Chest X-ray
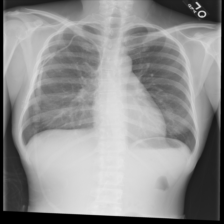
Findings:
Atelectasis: negative
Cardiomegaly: negative
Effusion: negative
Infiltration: negative
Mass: negative
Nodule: negative
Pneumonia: negative
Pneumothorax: negative
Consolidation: negative
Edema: negative
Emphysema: negative
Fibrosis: negative
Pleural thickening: negative
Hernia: negative